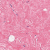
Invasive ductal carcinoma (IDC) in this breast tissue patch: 0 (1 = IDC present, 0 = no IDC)